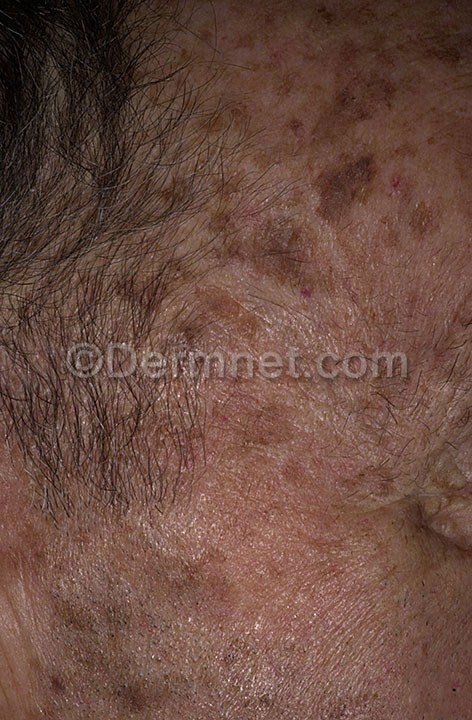
Disease: Light Diseases and Disorders of Pigmentation